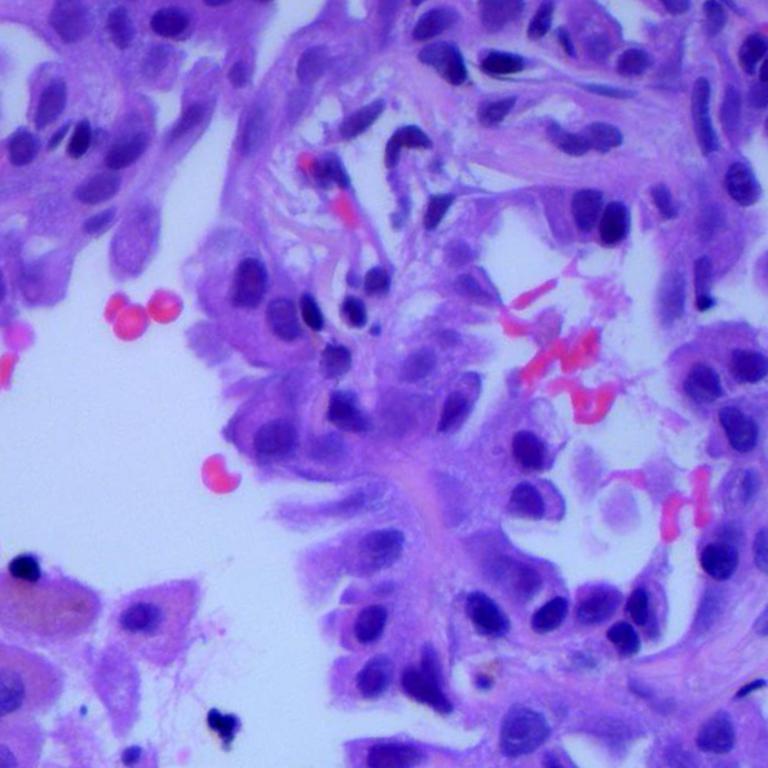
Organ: lung
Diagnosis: adenocarcinomas